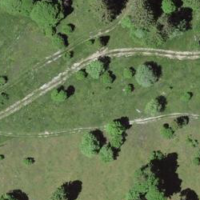
EUNIS habitat code: 24
Species observed at this site:
Primula veris
Noccaea caerulescens